Question: The references (GOF Design Patterns, Head First Design Patterns, <URL> that I've read regarding the observer design pattern stipulate that the concrete subject holds a reference to the concrete observer. Much like this:
'''
class ConcreteObserver : IObserver
{
ConcreteSubject concreteSubjectInstance;
//other code, etc.
}
'''
Now, if the concrete Subject is itself implements a Subject interface (or derives from some abstract Subject class) why not make the type in the ConcreteObserver be of that abstract/interface? I.e.
'''
class ConcreteObserver : IObserver
{
ISubject concreteSubjectInstance;
//other code, etc.
}
'''
Moreover, why not just make it a field in the (e.g.) 'IObserver' interface?
Ultimately, given that the pattern itself seems to loosen the coupling of the Subject to its Observers, why does this appear not to be promoted when coupling an Observer to its subject?

Or is it? I am only basing this on examples that I have read.
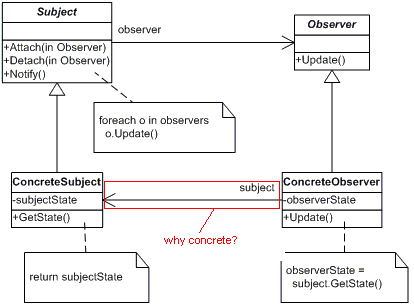
Answer: From your picture, your "update()" method about the state of the Subject, so, if the Observer needs information about this state (as usual in the observer pattern), then invoking to the "GetState()" method (not present in ISubject).
An alternative to this schema, would be to pass the state (or a reference to the whole ConcreteSubject) as parameter of "update()" method.
Other general explanations to can be that you may want to interact with the ConcreteSubject to invoke business logic (of course not exposed in the ISubject interface).